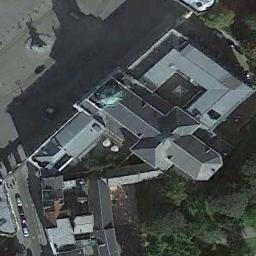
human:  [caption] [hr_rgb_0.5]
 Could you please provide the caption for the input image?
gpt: The church is on the open place next to some trees .

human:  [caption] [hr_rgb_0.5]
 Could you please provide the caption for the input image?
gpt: A gray cross-shaped roof with a light blue domed church on the main house, Surrounded by trees, Roads and cars .

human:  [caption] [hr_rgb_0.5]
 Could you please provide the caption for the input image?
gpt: The church with a green tower and the rest of the church has a gray cross-shaped roof .

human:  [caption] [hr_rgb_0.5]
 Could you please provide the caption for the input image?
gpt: This is a church that is rectangular and surrounded by cyan walls .

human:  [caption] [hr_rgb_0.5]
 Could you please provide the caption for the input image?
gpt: A church with blue roofs beside some green trees .